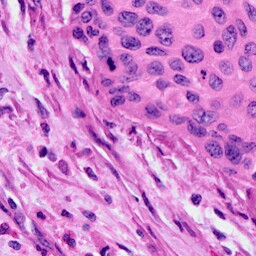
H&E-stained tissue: Cervix